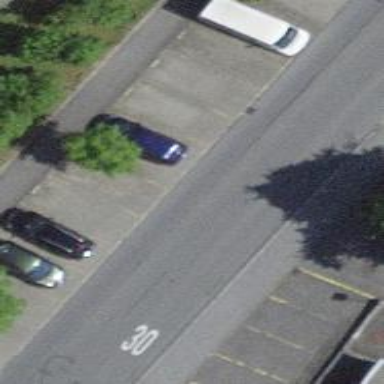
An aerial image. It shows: Street-side parking area.